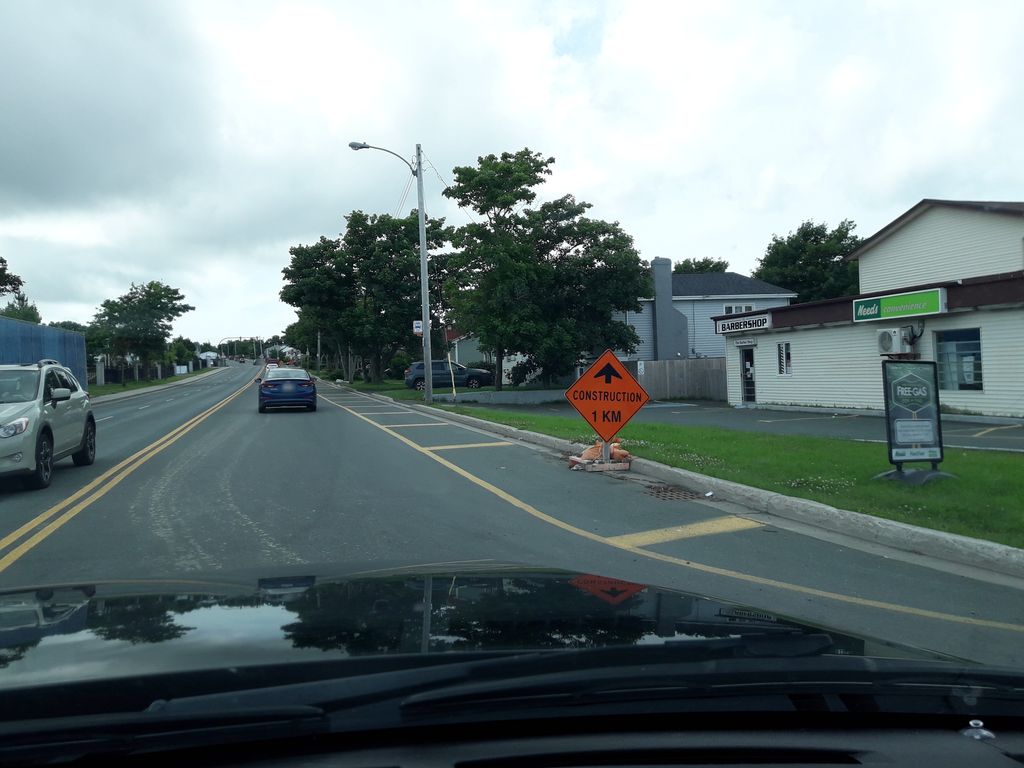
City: st_johns